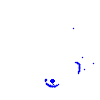
Particle: pion